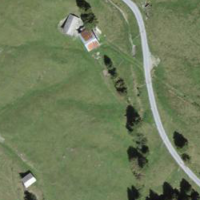
EUNIS habitat code: 23
Species observed at this site:
Silene dioica
Lamium album